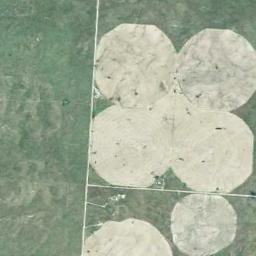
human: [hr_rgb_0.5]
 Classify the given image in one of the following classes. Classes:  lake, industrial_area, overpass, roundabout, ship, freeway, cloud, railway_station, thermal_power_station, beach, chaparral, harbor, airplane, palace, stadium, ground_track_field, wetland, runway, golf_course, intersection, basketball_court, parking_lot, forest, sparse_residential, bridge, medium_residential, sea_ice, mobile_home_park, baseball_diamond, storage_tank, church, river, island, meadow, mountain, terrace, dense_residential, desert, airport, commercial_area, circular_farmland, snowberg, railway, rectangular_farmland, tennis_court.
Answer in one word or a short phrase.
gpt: circular_farmland